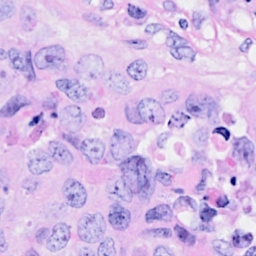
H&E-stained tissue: Breast